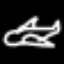
Label: airplane